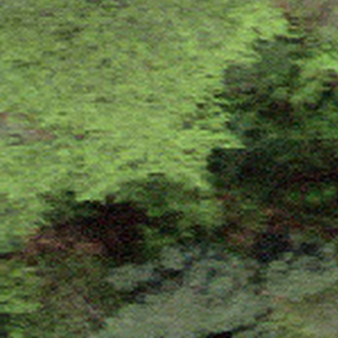
Label: other